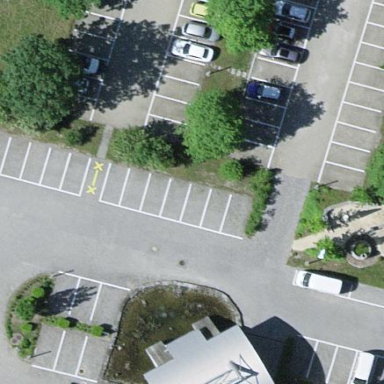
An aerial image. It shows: Parking area with asphalt surface.